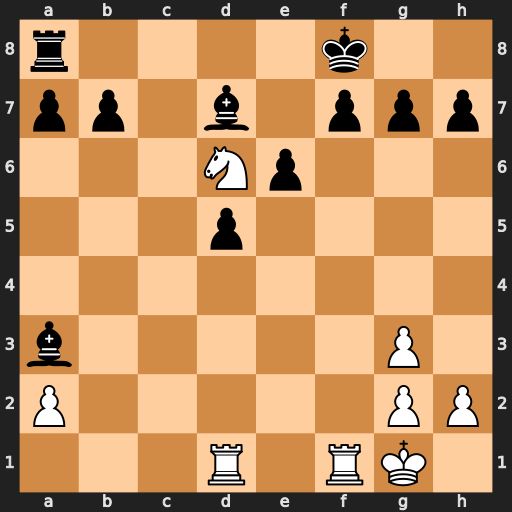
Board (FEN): r4k2/pp1b1ppp/3Np3/3p4/8/b5P1/P5PP/3R1RK1
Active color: w
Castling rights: -
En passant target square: -
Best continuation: Rxf7+ Kg8 Rxd7